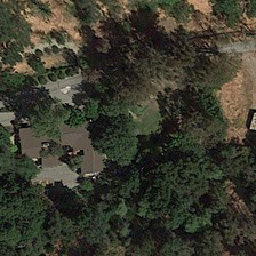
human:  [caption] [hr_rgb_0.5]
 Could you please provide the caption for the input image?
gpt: A lot of trees were planted in the bare land.

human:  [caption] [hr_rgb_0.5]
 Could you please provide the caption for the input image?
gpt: A lot of trees were planted on the bare ground.

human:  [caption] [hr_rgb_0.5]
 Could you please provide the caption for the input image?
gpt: There were a lot of trees on the land.

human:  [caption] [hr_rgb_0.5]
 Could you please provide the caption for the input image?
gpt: Many trees are planted on the bare land.

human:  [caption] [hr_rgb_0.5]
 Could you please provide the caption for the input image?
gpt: Many trees were planted on Earth naked.